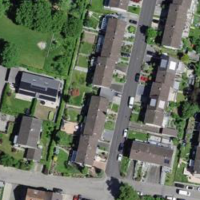
EUNIS habitat code: 55
Species observed at this site:
Corvus corone
Cyanistes caeruleus
Prunella modularis
Passer domesticus
Regulus ignicapilla
Aegithalos caudatus
Buteo buteo
Fringilla coelebs
Carduelis carduelis
Columba palumbus
Turdus merula
Jasminum nudiflorum
Parus major
Erithacus rubecula
Milvus milvus
Pica pica
Sitta europaea
Garrulus glandarius
Picus viridis